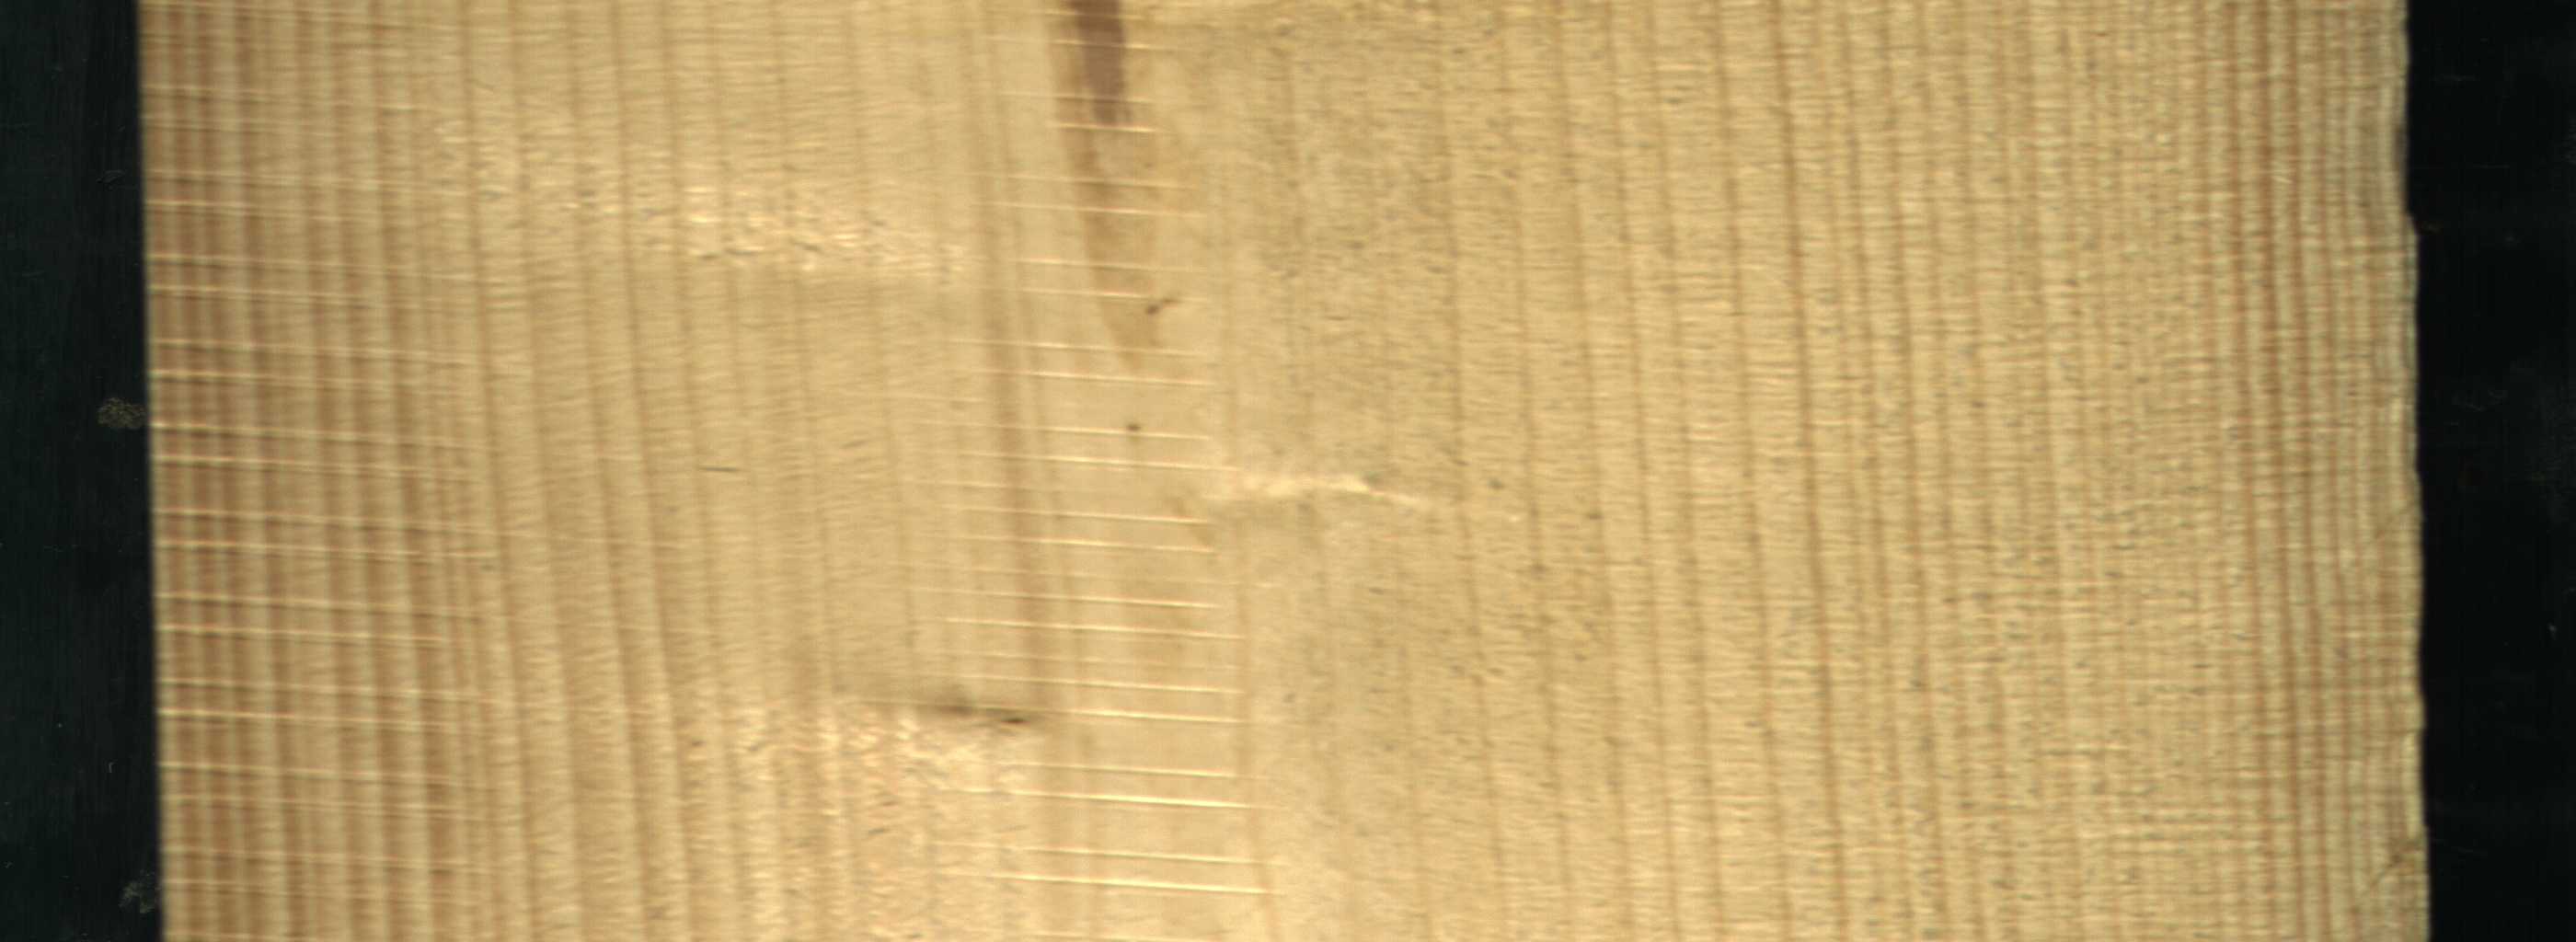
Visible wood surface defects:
Marrow